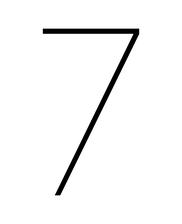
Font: Inter_Thin